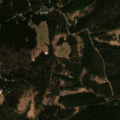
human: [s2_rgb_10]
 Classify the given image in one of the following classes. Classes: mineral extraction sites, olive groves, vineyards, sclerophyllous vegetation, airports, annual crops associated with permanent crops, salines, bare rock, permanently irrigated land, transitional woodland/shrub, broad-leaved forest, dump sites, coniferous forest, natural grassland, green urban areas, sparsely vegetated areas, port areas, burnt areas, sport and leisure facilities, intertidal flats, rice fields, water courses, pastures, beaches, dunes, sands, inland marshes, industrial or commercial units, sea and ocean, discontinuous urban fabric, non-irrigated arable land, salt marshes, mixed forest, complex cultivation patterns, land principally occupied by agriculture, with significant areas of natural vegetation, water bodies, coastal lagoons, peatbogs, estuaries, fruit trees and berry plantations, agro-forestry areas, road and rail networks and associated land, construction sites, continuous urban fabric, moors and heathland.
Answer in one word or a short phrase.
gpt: coniferous forest